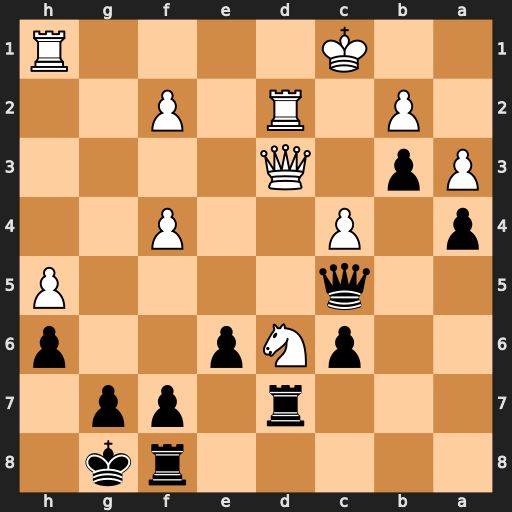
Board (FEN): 5rk1/3r1pp1/2pNp2p/2q4P/p1P2P2/Pp1Q4/1P1R1P2/2K4R
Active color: b
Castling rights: -
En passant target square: -
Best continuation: Rfd8 Qe3 Qxe3 fxe3 Rxd6